Question:
I want to create an extention method to bind a List, but getting this error.
'''
menuItem.Children.Bind();
public static class Extensions
{
public static void Bind(this IList list)
{
//some stuff
}
}
class MenuItemMap : Mapper<MenuItem>
{
public MenuItemMap()
{
Id(x => x.MenuItemId);
Map(x => x.Text);
HasMany(x => x.Children).KeyColumn("ParentId");
References(x => x.Parent);
}
}
public class MenuItem : BaseClass<MenuItem>
{
public virtual int MenuItemId { get; set; }
public virtual string Text { get; set; }
public virtual IList<MenuItem> Children { get; set; }
public virtual MenuItem Parent { get; set; }
public MenuItem()
{
Children = new List<MenuItem>();
}
}
'''
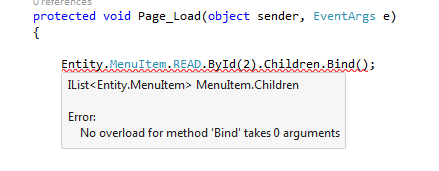
Answer: Your extension method is written for IList not IList<T> and because <URL> does not inherit IList, you need to specify type argument in the extension method:
'''
public static class Extensions
{
public static void Bind<T>(this IList<T> list)
{
//some stuff
}
}
'''